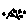
Label: star